Question: I have the following table and as you can see the ids are not the same. So I can't do group by. I need to count all the ones that are in sequence. Like from id 9 to 13, from id 20 to 23. How i do it?

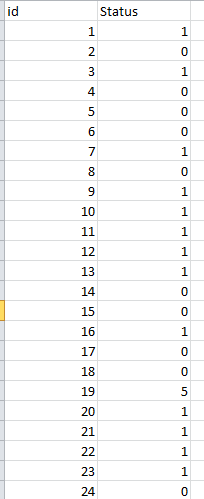
Answer: Here's a solution with 'LAG' and 'LEAD'.
'''
;WITH StackValues AS
(
SELECT
T.*,
PreviousStatus = LAG(T.Status, 1, 0) OVER (ORDER BY T.ID ASC),
NextStatus = LEAD(T.Status, 1, 0) OVER (ORDER BY T.ID ASC)
FROM
#YourTable AS T
),
ValuesToSum AS
(
SELECT
L.*,
ValueToSum = CASE
WHEN L.Status = 1 AND L.PreviousStatus = 1 AND L.NextStatus = 0 THEN 1
ELSE 0 END
FROM
StackValues AS L
)
SELECT
Total = SUM(V.ValueToSum)
FROM
ValuesToSum AS V
'''
'LAG' will give you the 'N' previous row ('N = 1' for this example) while 'LEAD' will give you the 'N' next row ('N = 1' for this example). The query generates another column ('ValueToSum') based on the previous and next values and uses it's result to sum.